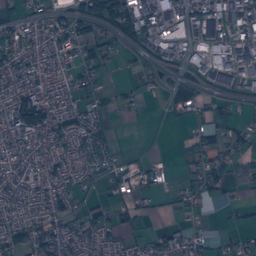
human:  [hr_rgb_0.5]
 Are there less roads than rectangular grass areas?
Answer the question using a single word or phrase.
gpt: no

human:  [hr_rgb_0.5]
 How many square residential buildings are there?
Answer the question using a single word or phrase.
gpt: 2

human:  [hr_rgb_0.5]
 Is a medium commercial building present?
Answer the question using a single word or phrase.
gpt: yes

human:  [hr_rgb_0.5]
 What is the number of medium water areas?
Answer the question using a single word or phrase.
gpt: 8

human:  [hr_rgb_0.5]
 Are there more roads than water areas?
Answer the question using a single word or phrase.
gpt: yes

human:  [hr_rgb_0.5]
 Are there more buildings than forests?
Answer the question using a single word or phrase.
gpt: yes

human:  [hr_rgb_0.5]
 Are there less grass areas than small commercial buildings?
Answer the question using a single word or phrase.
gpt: no

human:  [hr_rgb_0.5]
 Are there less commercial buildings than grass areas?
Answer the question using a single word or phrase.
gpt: yes

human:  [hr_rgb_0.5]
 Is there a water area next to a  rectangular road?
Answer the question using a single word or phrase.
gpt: no

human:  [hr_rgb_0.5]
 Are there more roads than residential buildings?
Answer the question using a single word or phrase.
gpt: no

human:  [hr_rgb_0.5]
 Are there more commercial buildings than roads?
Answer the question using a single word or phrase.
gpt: no

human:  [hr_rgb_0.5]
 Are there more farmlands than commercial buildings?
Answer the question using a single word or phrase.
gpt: no

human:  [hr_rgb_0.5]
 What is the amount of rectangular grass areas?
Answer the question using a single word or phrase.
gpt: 134

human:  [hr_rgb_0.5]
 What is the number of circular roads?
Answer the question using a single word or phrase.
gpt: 0

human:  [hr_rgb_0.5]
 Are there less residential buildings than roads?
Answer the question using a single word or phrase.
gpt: no

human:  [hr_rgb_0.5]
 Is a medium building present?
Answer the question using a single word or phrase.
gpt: yes

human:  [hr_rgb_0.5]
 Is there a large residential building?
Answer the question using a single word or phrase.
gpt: yes

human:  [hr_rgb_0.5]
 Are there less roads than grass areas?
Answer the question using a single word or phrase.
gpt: no

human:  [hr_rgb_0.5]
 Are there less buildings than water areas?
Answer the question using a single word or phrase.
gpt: no

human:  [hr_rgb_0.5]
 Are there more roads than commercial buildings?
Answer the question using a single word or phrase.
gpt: yes

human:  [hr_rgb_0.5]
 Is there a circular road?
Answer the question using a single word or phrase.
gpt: no

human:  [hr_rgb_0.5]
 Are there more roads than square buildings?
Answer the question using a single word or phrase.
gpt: yes

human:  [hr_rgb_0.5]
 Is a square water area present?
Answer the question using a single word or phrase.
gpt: yes

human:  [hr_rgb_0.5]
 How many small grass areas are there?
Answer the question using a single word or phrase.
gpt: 70

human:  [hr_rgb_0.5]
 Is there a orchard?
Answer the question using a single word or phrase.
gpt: yes

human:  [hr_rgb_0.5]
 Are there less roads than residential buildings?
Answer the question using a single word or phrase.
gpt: yes

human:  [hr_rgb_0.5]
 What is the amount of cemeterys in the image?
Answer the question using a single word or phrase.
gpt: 1

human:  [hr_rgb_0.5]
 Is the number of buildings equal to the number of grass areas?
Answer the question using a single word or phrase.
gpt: no

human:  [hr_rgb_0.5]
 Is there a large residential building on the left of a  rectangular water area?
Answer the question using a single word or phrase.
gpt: yes

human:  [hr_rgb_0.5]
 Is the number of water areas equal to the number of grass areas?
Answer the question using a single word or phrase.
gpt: no

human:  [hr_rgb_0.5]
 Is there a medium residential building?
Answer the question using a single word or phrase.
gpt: yes

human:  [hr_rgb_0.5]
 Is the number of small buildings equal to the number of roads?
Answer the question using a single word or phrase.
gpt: no

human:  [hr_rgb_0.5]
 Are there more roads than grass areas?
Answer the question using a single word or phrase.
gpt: yes

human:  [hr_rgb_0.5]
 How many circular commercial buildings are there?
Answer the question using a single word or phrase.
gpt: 0

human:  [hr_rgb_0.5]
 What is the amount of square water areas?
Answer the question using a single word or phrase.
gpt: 1

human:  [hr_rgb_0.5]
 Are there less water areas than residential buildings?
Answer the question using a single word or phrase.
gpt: yes